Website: bh-photo
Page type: order-tracking
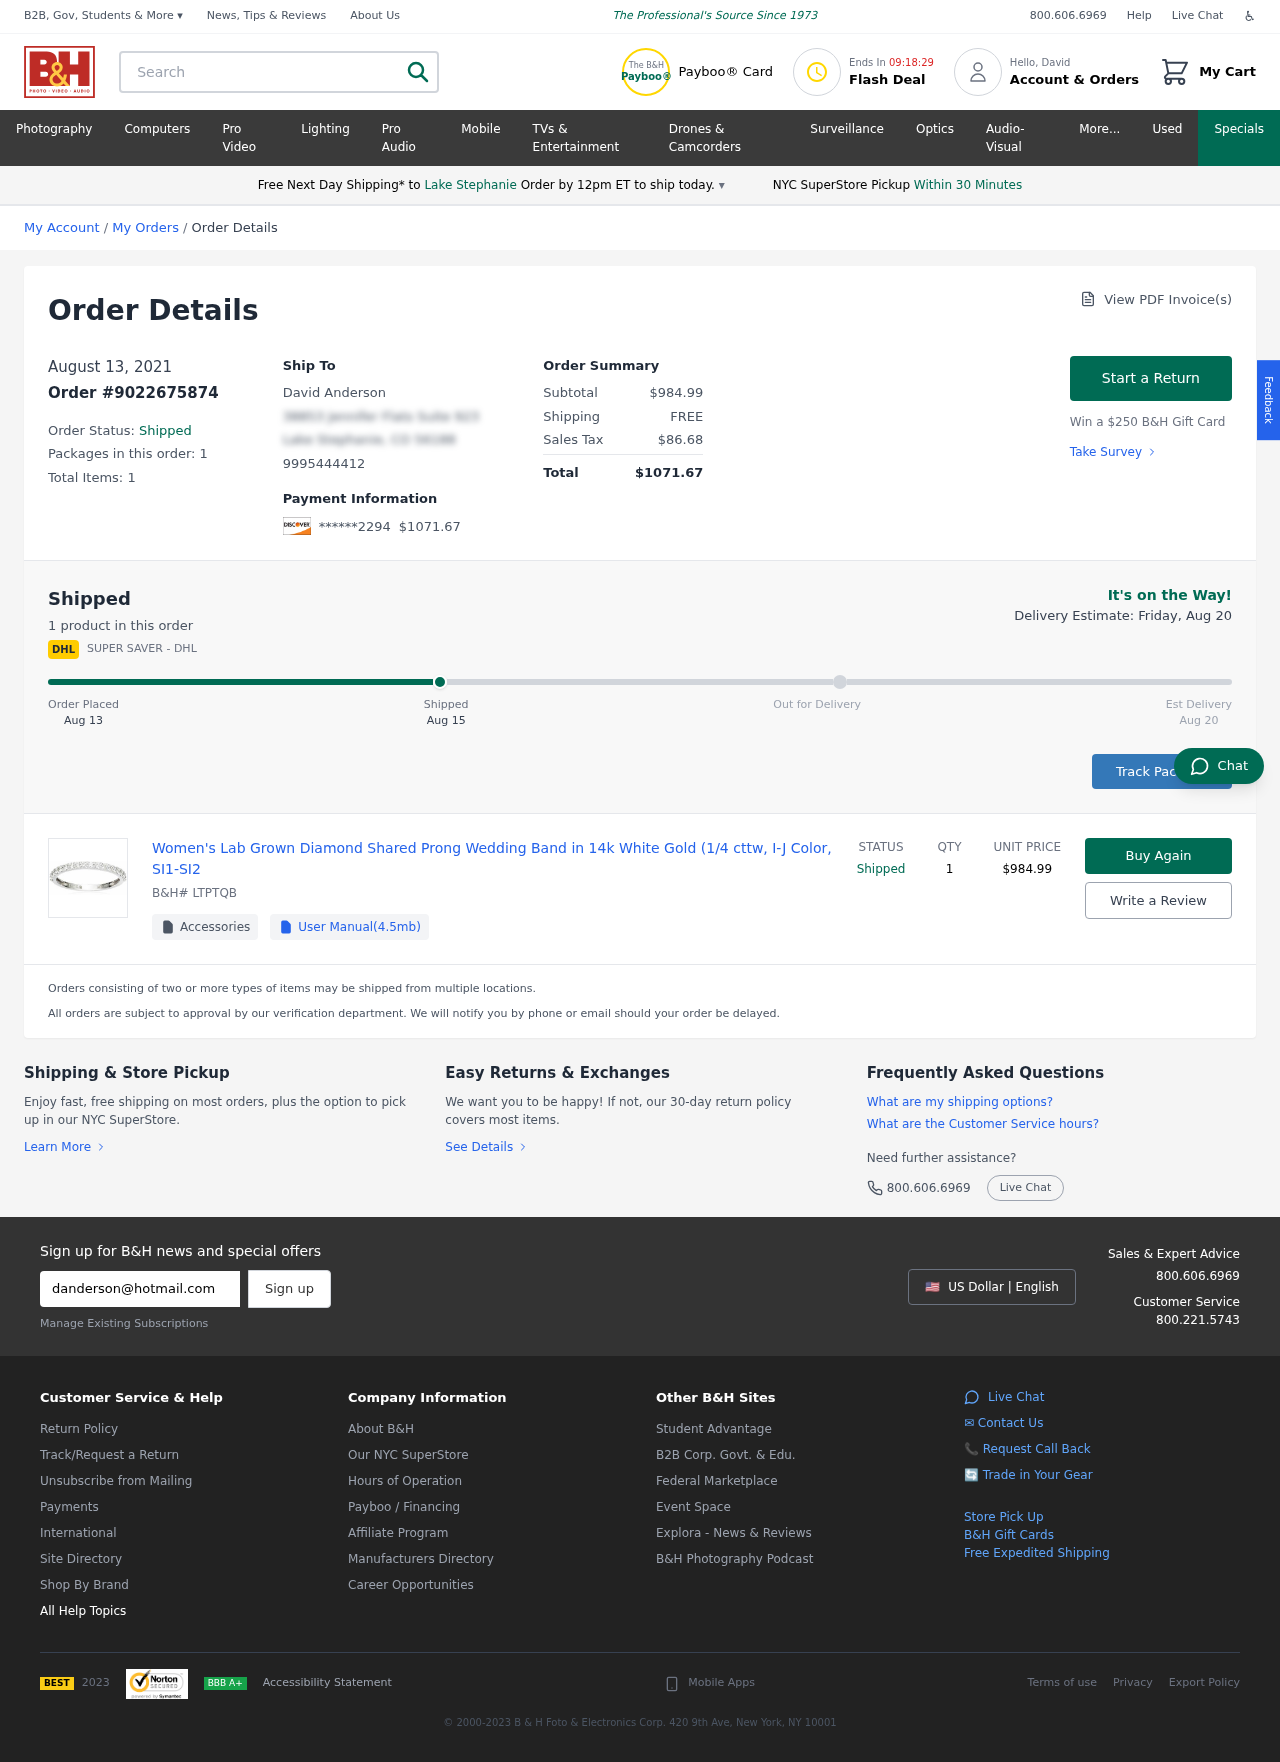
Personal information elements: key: PII_CARD_LAST4
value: ******2294
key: PII_CITY
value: Lake Stephanie
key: PII_EMAIL
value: danderson@hotmail.com
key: PII_FIRSTNAME
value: David
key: PII_FULLNAME
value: David Anderson
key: PII_PHONE
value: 9995444412
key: PII_STREET
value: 38853 Jennifer Flats Suite 923
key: PII_CITY_STATE_ZIP
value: Lake Stephanie, CO 56188
Product elements: key: PRODUCT1_NAME
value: Women's Lab Grown Diamond Shared Prong Wedding Band in 14k White Gold (1/4 cttw, I-J Color, SI1-SI2
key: PRODUCT1_PRICE
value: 984.99
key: PRODUCT1_QUANTITY
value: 1
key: PRODUCT1_SKU
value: LTPTQB
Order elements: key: ORDER_DATE
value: Aug 13
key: ORDER_DATE
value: August 13, 2021
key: ORDER_ID
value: Order #9022675874
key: ORDER_NUM_PACKAGES
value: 1
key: ORDER_NUM_ITEMS
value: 1
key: ORDER_NUM_ITEMS
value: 1 product
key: ORDER_TOTAL
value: $1071.67
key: ORDER_SUBTOTAL
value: $984.99
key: ORDER_SHIPPING_COST
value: FREE
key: ORDER_TAX
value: $86.68
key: ORDER_DELIVERY_DATE
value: Aug 20
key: ORDER_DELIVERY_DATE
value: Delivery Estimate: Friday, Aug 20
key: ORDER_SHIPPING_DATE
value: Aug 15
Search elements: key: HEADER_SEARCH
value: Search